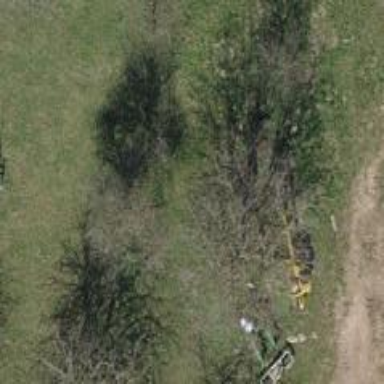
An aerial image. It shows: Single tag "natural: tree."